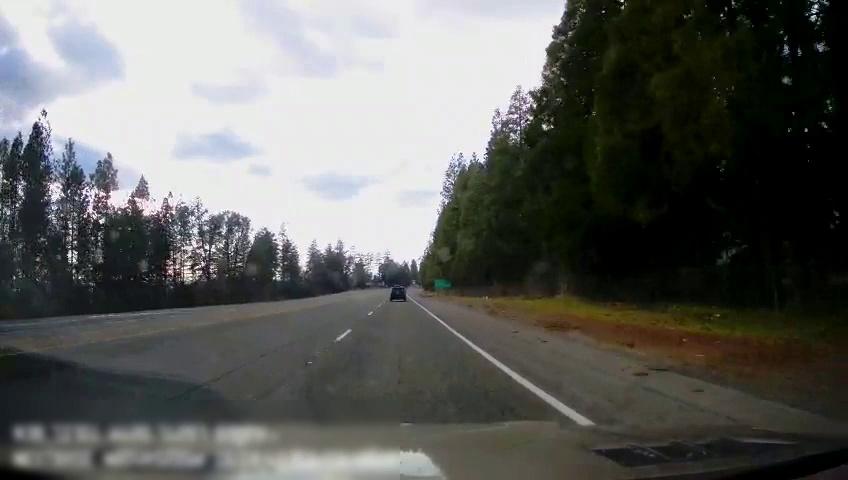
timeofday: Day
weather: Cloudy
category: Drivable Space
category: Vehicles | SUV
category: Lanes | Alternate Lane
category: Lanes | Current Lane
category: Lanes | Alternate Lane
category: Traffic | Signs